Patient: sex M, age 26
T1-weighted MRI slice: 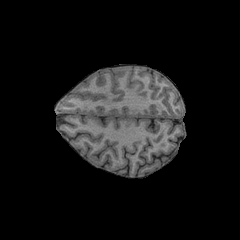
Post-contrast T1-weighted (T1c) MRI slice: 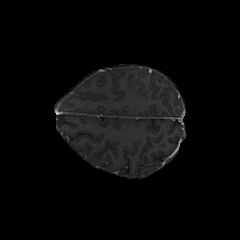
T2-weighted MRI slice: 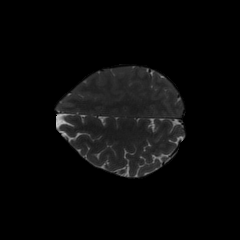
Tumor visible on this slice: no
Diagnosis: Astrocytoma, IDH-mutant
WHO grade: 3